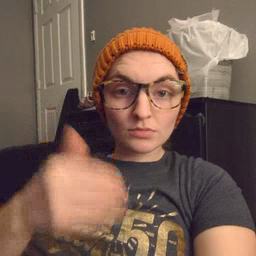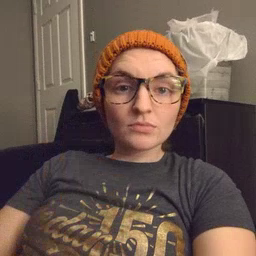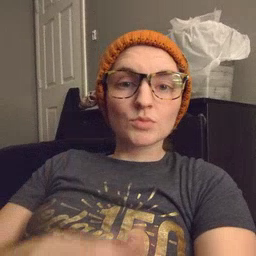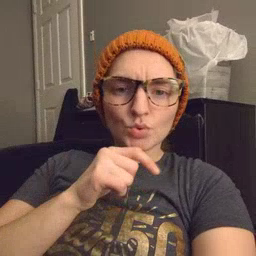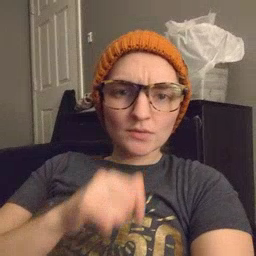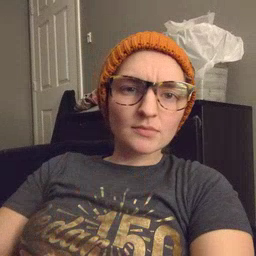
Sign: who